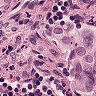
Metastatic tissue present: yes